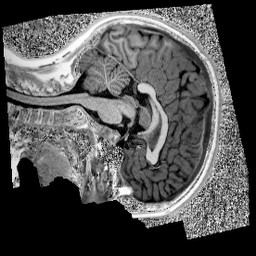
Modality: UNIT1
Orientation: sagittal
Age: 11
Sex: male
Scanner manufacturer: siemens
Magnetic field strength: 3 T
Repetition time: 4 s
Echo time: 0.00303 s